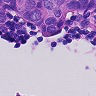
Metastatic tissue present: yes